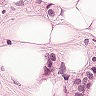
Metastatic tissue present: yes